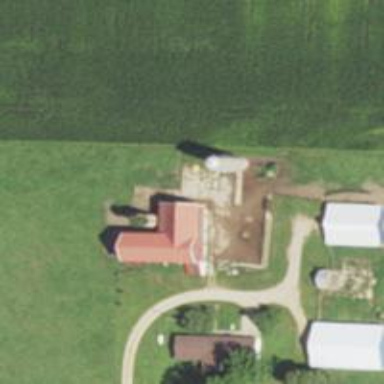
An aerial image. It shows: Silo.